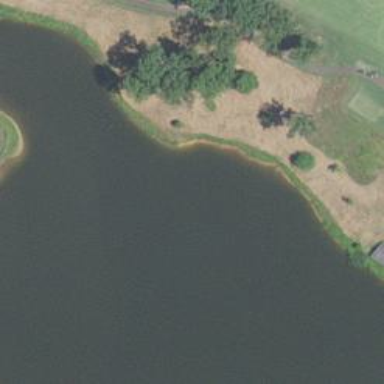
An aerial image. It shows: Water hazard on golf course. The hazard is natural water feature.